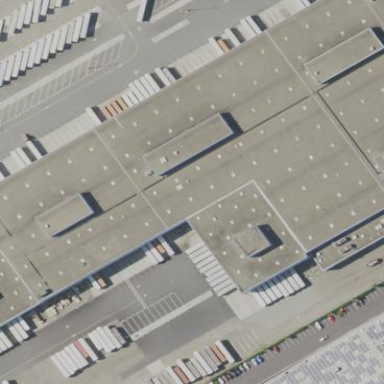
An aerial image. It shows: Warehouse building.